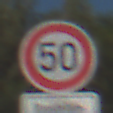
Verkehrszeichen: Geschwindigkeit50
Zusatzzeichen unten: HinweiseAufGefahrenDurchVerbaleAngabe2
Umgebung: Outdoor, Nature
Tageszeit: Midday
Wetter: Clear
Licht: Natural
Jahreszeit: Summer
Kontrast: HighContrast